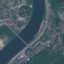
Label: River